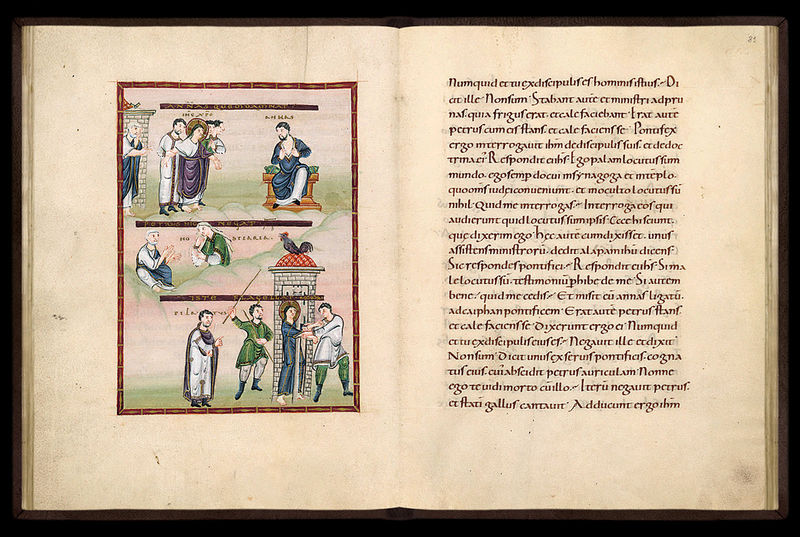
Titel: Egbert- Codex (Codex Egberti)
Institution: Trier, Stadtbibliothek/Stadtarchiv
Schlagwörter: blau, gruppe, himmel, mann, frauen, grün, menschen, bunt, frau, männer, reden, zeichnung, dach, rot, wolke, bibel, rahmen, bild, turm, schrift, bilder, stab, mauer, bank, figuren, könig, thron, balken, buch, kloster, druck, seite, gefangen, illustration, text, buchseite, heiligenschein, jesus, mittelalter, mönch, heiliger, balu, heilige, hahn, aufgeschlagen, buchseiten, schrei, handschrift, purpur, latein, buchmalerei, judas, verrat, buchkunst, sachsenspiegel